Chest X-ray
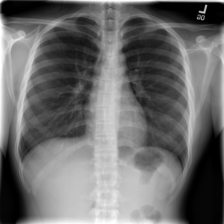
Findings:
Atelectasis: negative
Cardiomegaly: negative
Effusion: negative
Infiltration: negative
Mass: negative
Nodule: negative
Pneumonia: negative
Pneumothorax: negative
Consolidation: negative
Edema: negative
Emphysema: negative
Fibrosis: negative
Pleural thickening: negative
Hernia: negative